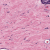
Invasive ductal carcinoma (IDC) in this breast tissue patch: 0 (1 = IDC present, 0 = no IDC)